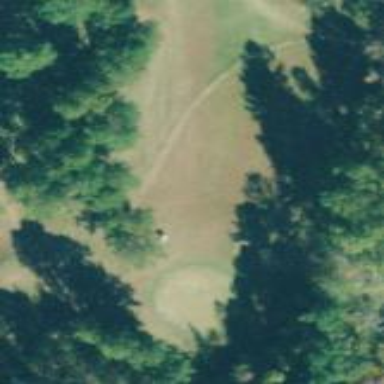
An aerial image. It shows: Golf fairway surrounded by grass.